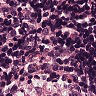
Metastatic tissue present: no